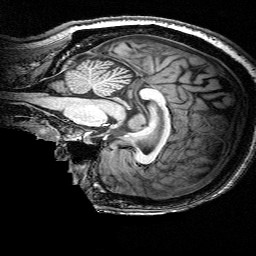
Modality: T1w
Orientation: sagittal
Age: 57
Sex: female
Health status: ill
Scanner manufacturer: siemens
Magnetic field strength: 3 T
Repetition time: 0.0025 s
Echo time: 0.00336 s